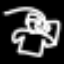
Label: bed